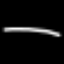
Label: line